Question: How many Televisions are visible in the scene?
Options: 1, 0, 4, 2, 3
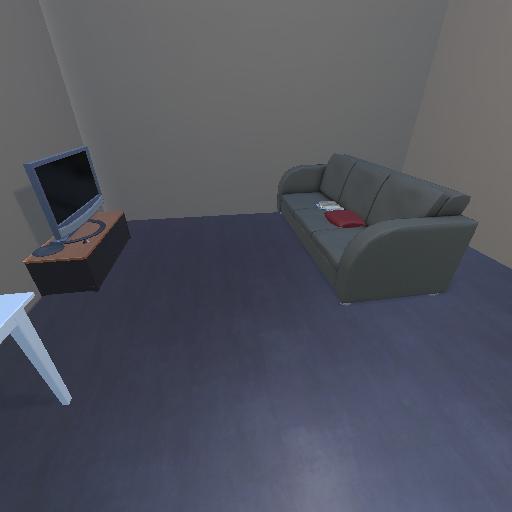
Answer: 1